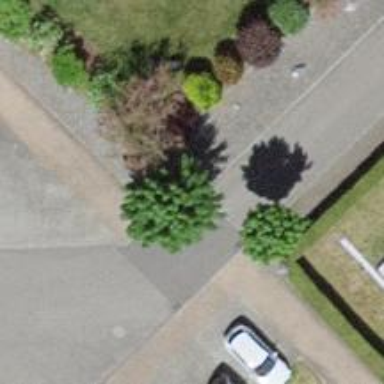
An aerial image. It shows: Bollard.